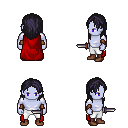
a pixel art fantasy rpg character, male body template, dark elf, purple skin, red cape, white pants, raven long hairstyle, cloth bracers, brown shoes, dagger, four views (front, back, left, right), 2x2 character sprite sheet, small pixel art, hard edges, no anti-aliasing